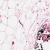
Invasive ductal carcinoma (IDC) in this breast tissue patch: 0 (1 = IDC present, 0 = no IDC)